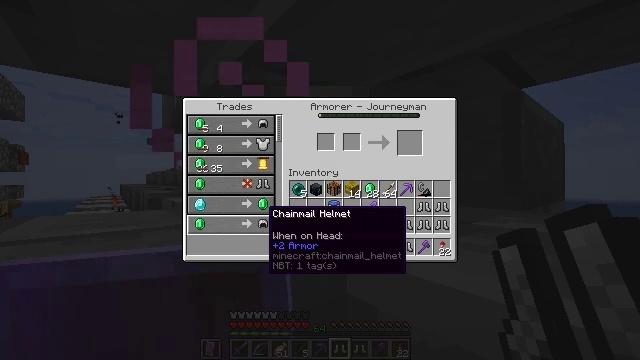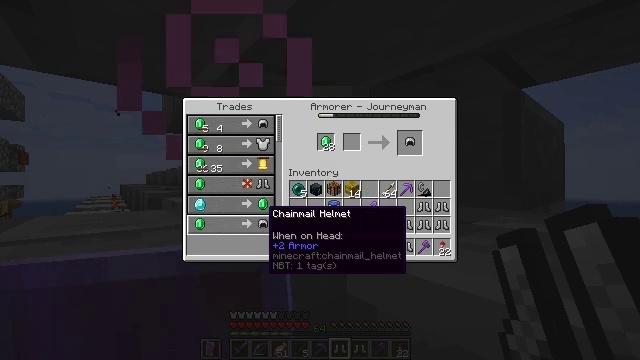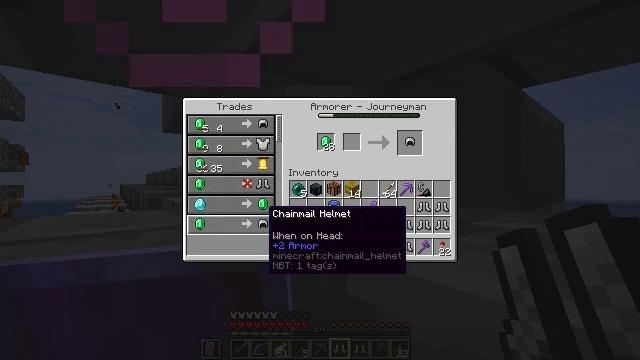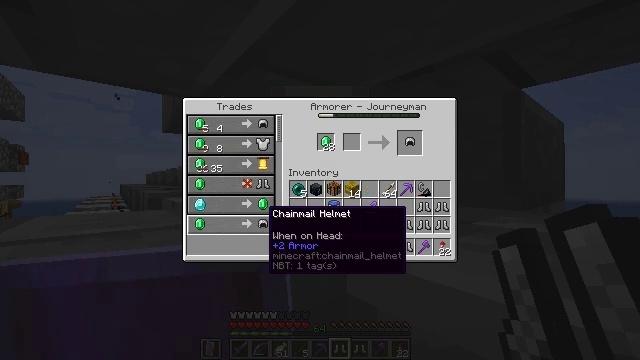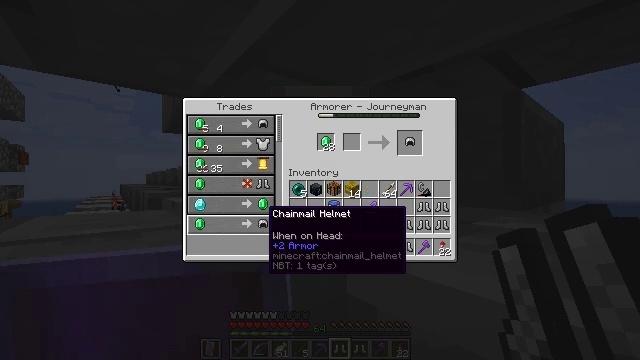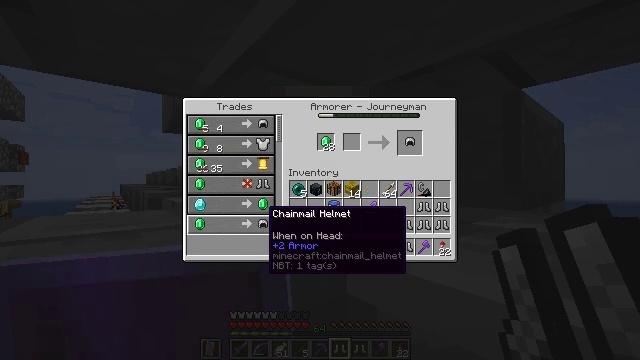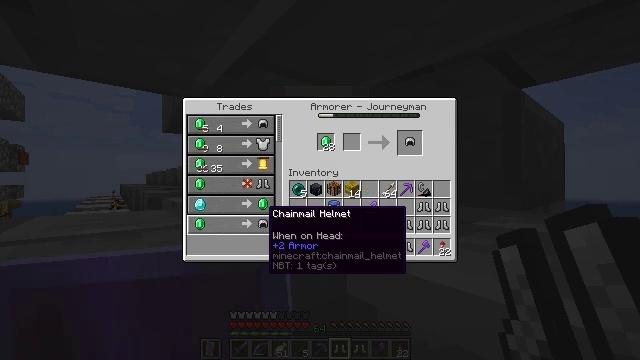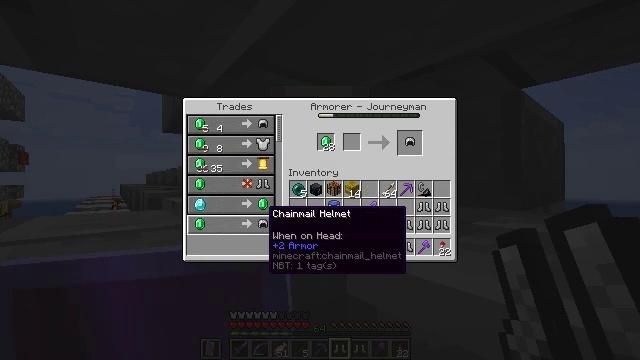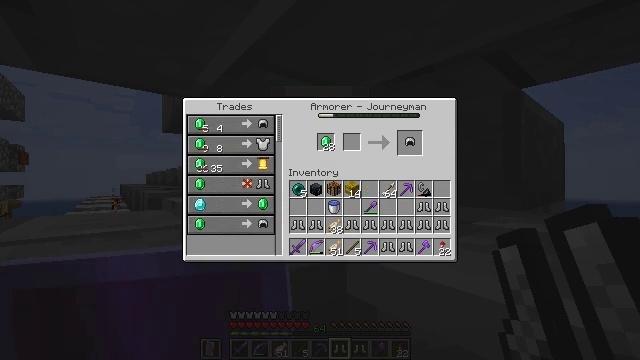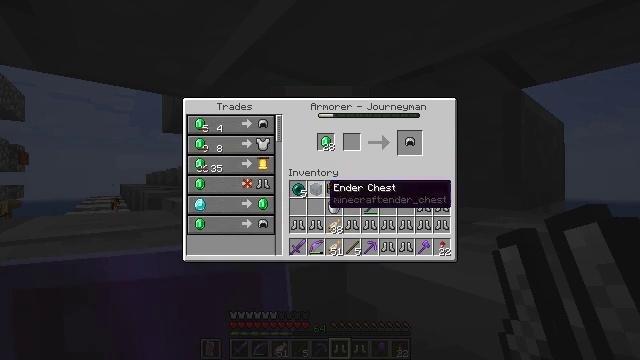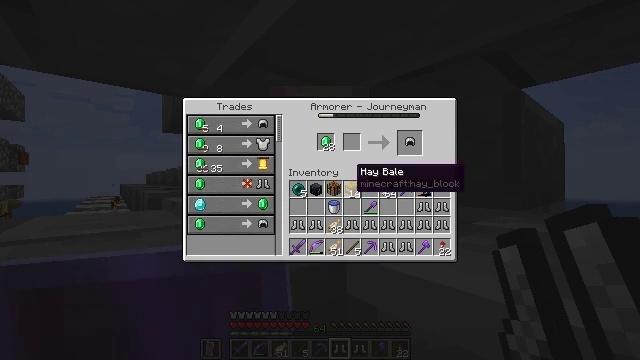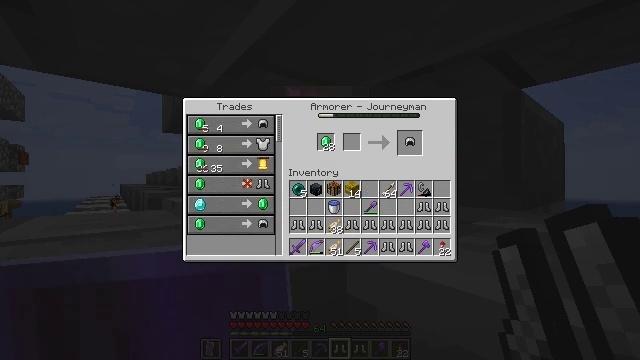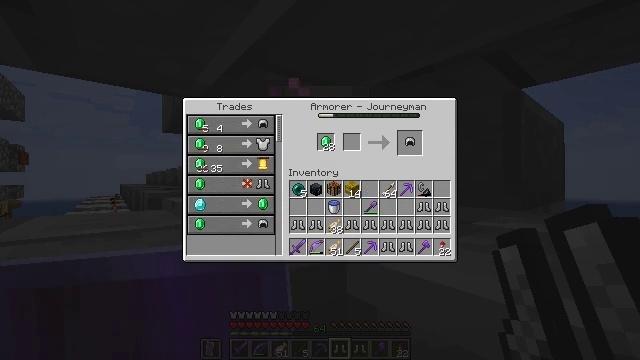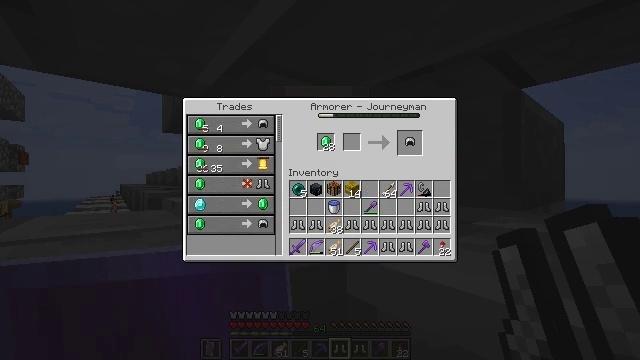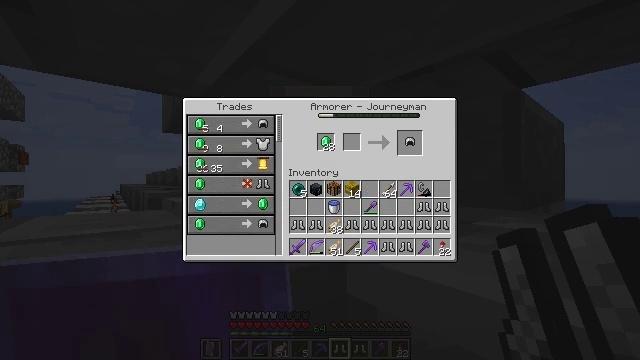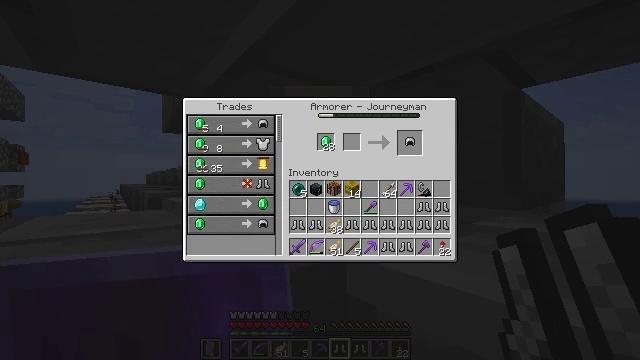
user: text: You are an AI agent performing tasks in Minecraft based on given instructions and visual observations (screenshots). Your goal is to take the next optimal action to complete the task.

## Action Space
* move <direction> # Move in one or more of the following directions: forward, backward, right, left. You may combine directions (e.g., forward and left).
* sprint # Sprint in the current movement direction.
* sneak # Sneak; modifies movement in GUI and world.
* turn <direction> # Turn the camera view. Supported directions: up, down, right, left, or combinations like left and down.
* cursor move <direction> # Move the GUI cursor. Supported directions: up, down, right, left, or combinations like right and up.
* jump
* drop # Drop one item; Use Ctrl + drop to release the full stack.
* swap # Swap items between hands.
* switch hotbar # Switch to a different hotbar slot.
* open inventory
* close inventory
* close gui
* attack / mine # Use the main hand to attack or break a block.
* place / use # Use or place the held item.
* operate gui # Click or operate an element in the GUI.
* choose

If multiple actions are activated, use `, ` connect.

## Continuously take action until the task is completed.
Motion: motion action
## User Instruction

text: Create a chainmail helmet in the crafting grid.
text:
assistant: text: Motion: attack / mine
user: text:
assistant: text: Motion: attack / mine
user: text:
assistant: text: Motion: attack / mine
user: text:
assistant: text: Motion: no_op
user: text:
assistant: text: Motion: no_op
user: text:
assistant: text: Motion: no_op
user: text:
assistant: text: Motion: no_op
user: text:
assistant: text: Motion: turn right and up
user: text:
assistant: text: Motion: turn right and up
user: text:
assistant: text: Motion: turn right and up
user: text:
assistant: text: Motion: turn right and up
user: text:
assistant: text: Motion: turn right and up
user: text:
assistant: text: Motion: turn right
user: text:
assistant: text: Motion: no_op
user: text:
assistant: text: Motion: no_op
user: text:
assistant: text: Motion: no_op
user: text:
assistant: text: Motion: no_op
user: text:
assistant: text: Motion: no_op
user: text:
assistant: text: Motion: no_op
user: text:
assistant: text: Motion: no_op
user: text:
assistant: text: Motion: sneak
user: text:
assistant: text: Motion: sneak
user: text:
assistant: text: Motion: sneak
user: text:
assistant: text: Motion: sneak
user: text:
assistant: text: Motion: sneak
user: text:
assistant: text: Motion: sneak
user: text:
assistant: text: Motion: sneak
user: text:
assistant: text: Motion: sneak, attack / mine
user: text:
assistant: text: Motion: sneak, attack / mine
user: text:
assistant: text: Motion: sneak, attack / mine